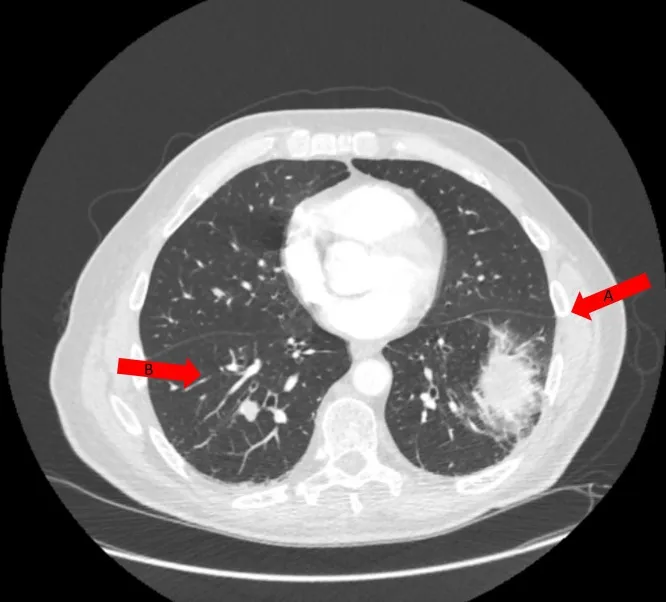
CT chest PE protocol showing left lower lobe pneumonia (arrow A), and multiple filling defects in the pulmonary arteries in the right lower lobe of the lung (arrow B). PE - pulmonary embolism.
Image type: radiology (ct)